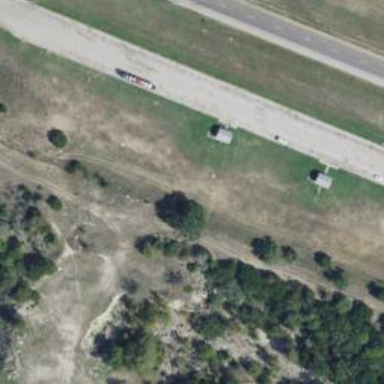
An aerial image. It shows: Rest area along the road with picnic tables.